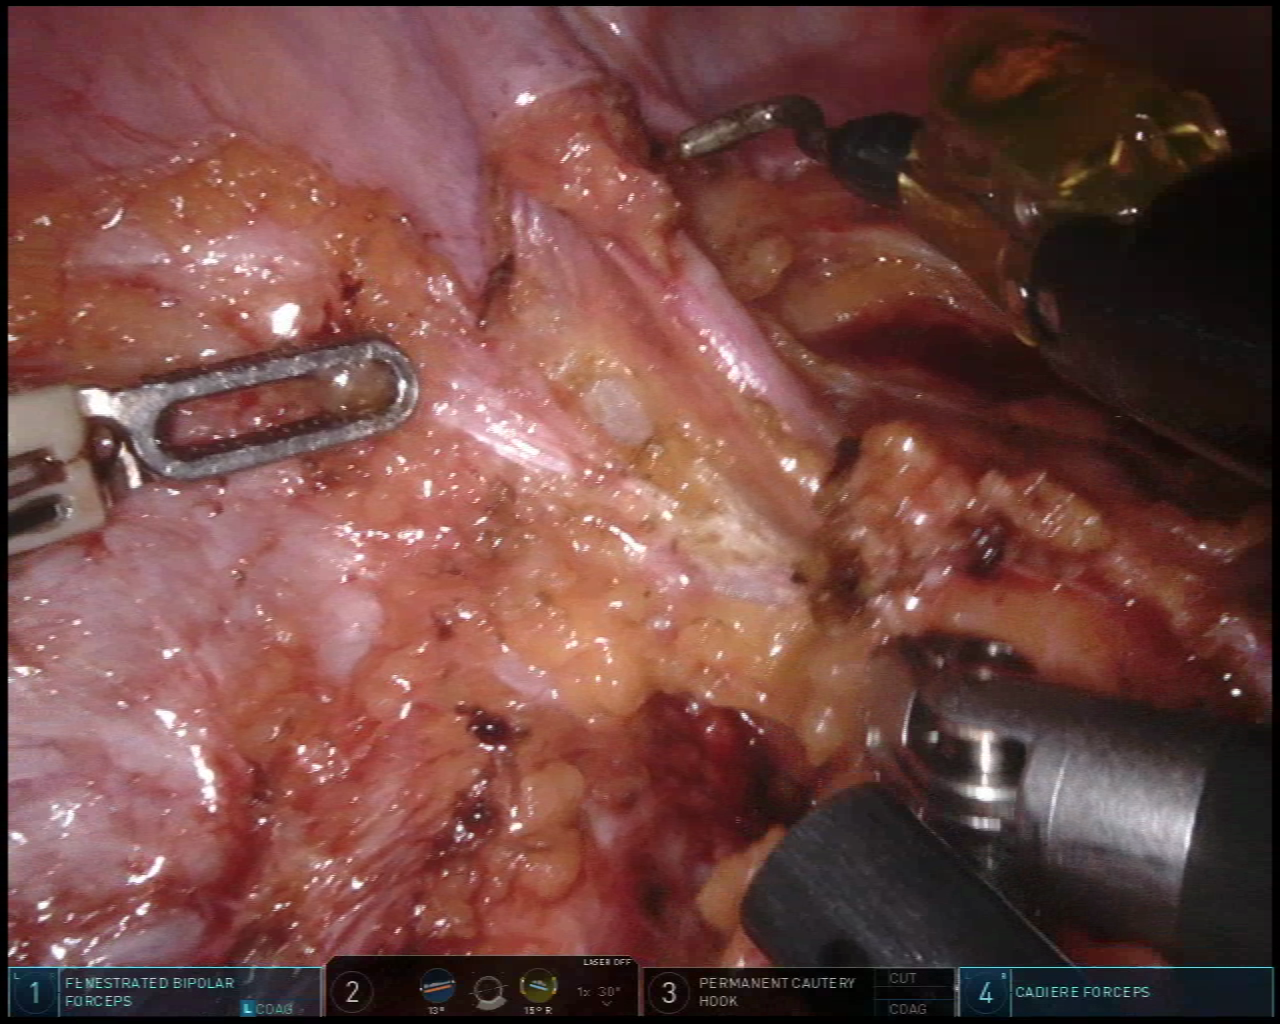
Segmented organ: ureter
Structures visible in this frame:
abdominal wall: yes
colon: no
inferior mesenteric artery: no
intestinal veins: no
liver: no
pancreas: no
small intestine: no
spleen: no
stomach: no
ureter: yes
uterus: no
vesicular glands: no